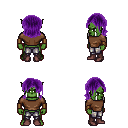
a pixel art fantasy rpg character, male body template, orc, green skin, brown long-sleeve shirt, metal pants, purple long bangs hairstyle, leather bracers, maroon shoes, four views (front, back, left, right), 2x2 character sprite sheet, small pixel art, hard edges, no anti-aliasing